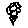
Label: flower